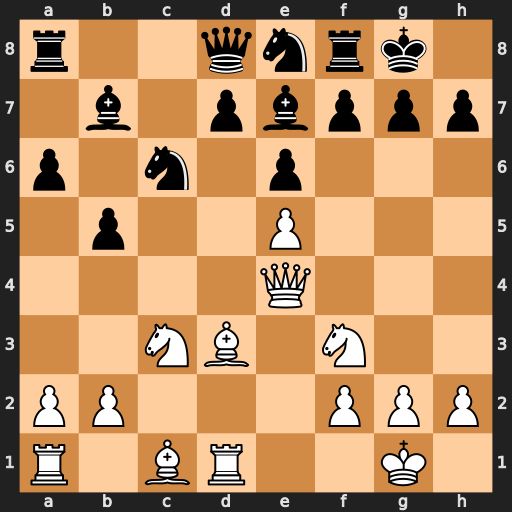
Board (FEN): r2qnrk1/1b1pbppp/p1n1p3/1p2P3/4Q3/2NB1N2/PP3PPP/R1BR2K1
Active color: w
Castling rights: -
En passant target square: -
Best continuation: Qxh7#